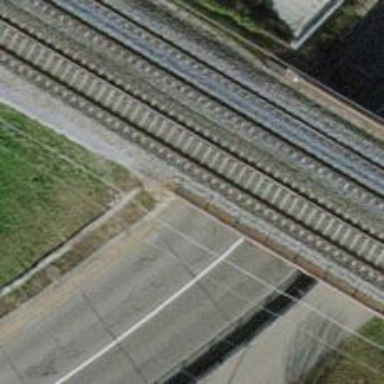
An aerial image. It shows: Retaining wall made of concrete.